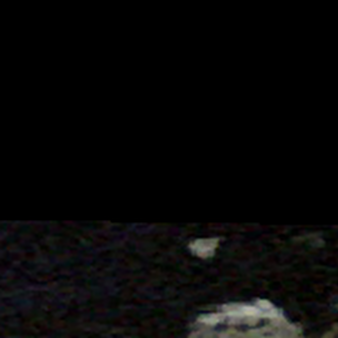
Label: other